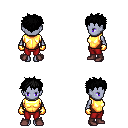
a pixel art fantasy rpg character, female body template, dark elf, purple skin, gold chest armor, red pants, black bedhead hairstyle, gold gloves, maroon shoes, four views (front, back, left, right), 2x2 character sprite sheet, small pixel art, hard edges, no anti-aliasing